Aerial crown-view tile of a tropical tree (Barro Colorado Island, Panama), acquired 20250915:
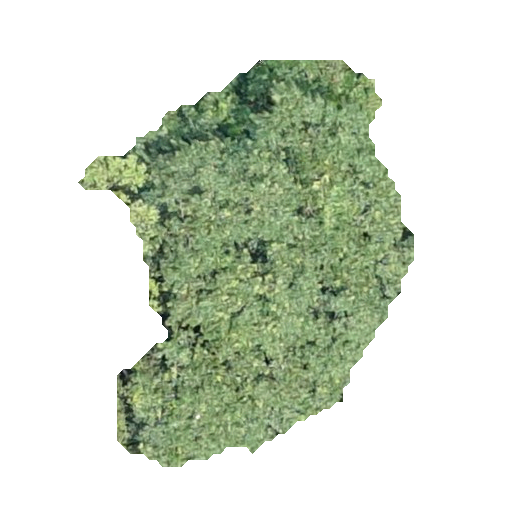
Species: Luehea seemannii
GBIF accepted scientific name: Luehea seemannii
Crown area: 126.43 m²